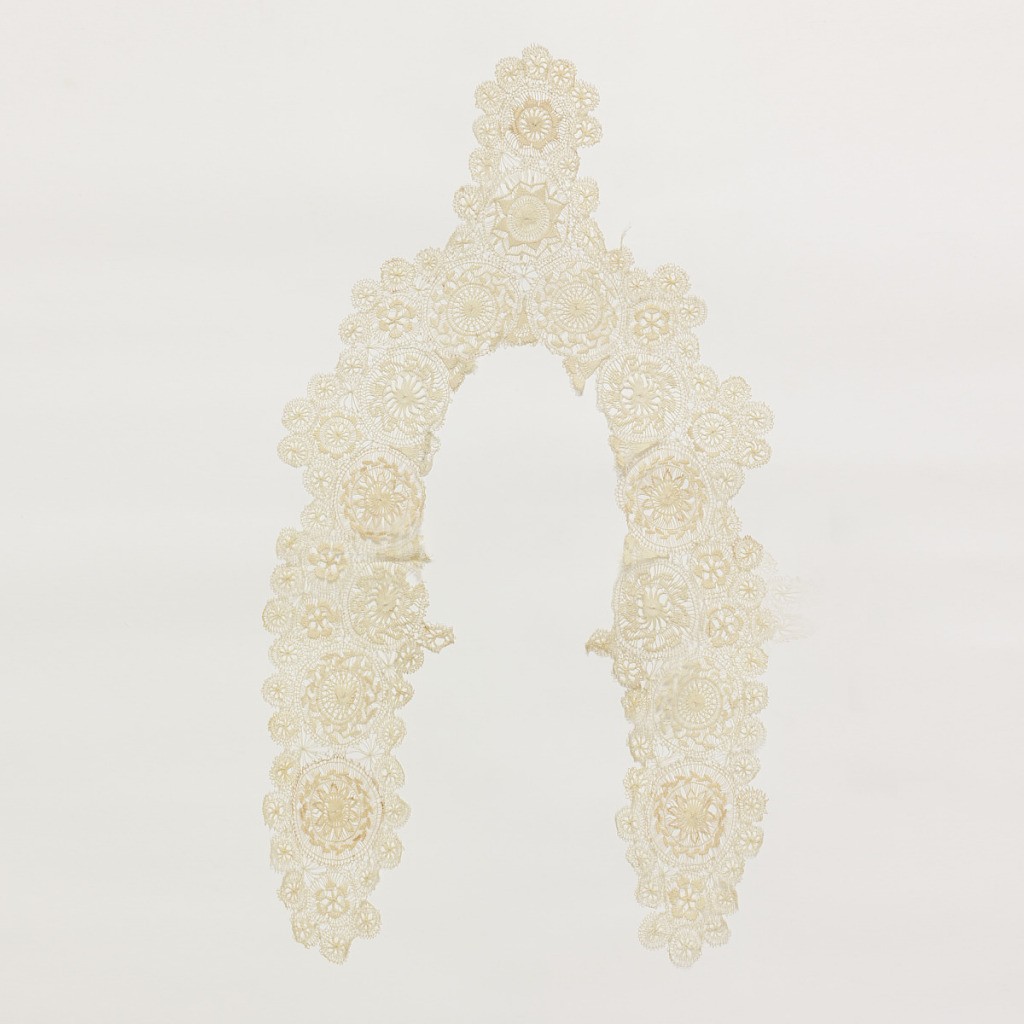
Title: Collar
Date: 19th century
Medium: cotton Technique: teneriffe knotted lace
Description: Long, narrow collar made from adjoining circular forms with two circles extending from the center back. Smaller circles with a radiating design form a scalloped edge around the outer edge of the collar. Larger circles are ornamented with stars and pinwheel-like shapes.